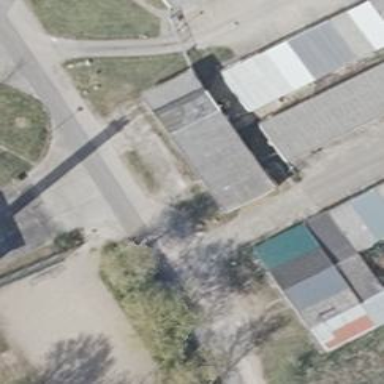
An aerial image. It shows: Group of garages.